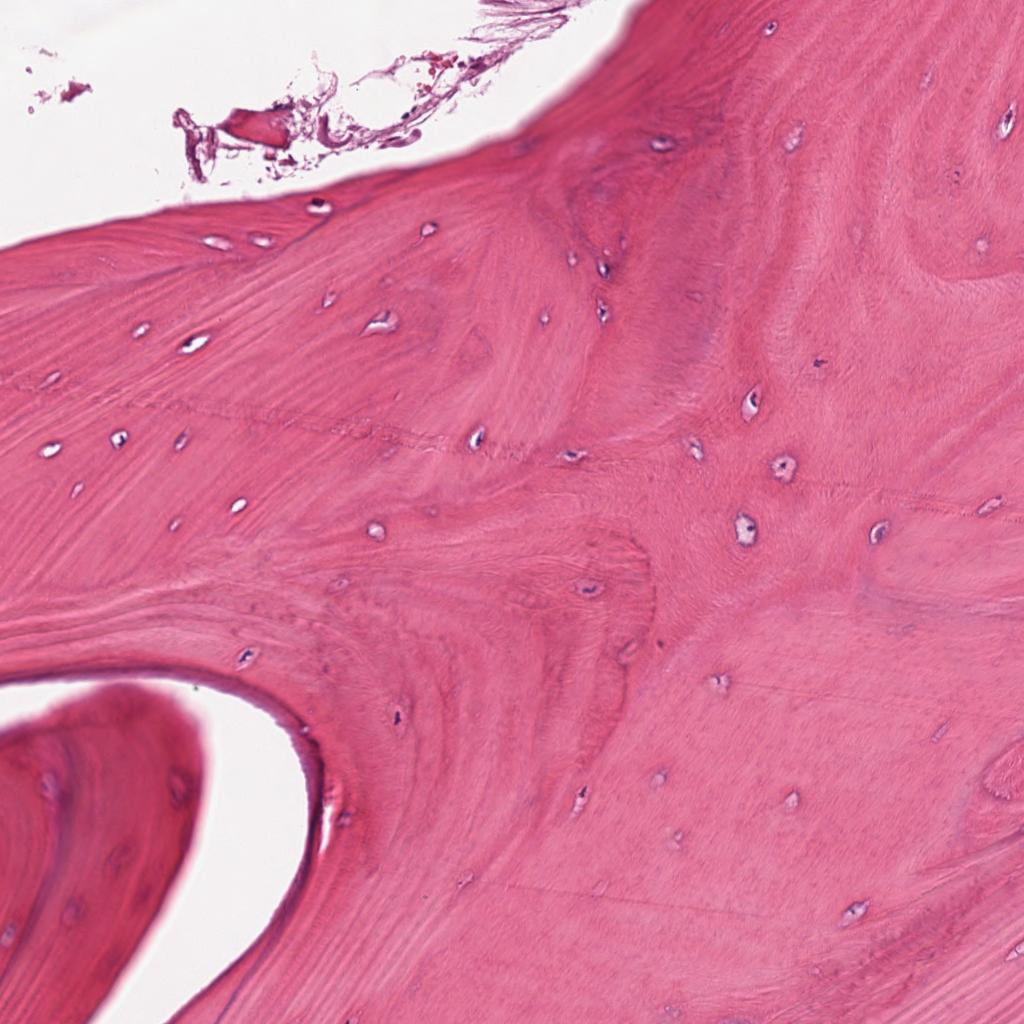
Label: Non-Tumor